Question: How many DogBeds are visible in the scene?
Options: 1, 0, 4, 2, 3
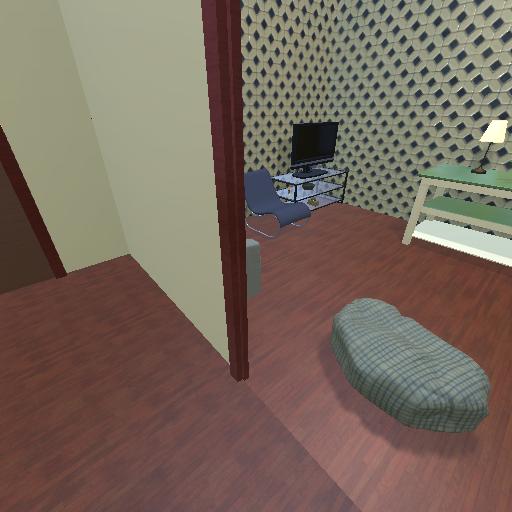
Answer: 1